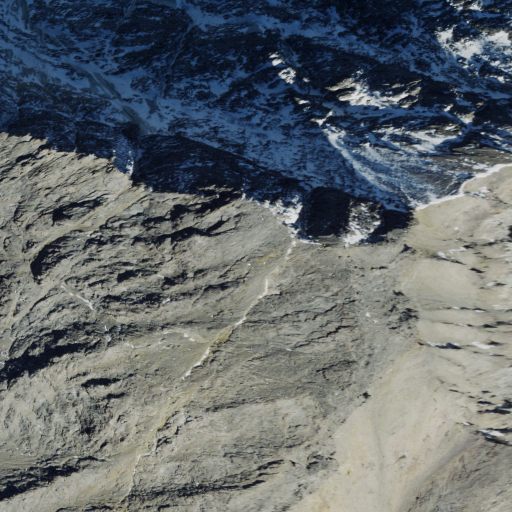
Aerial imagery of mountain in Idaho named Borah Peak containing shrub, snow, evergreen forest, and barren land